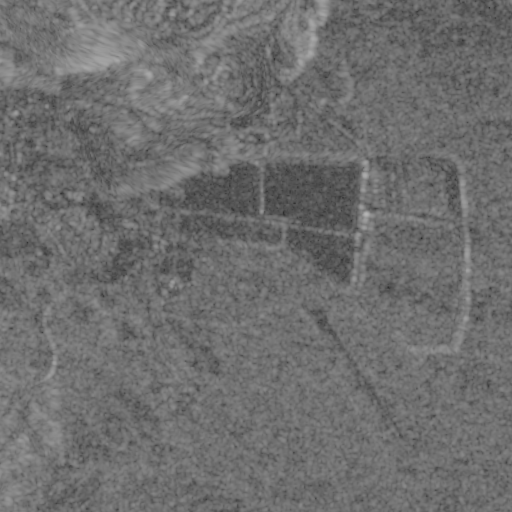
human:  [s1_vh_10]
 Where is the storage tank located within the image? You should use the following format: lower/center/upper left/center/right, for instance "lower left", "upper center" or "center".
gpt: The storage tank is located in the upper left of the image.
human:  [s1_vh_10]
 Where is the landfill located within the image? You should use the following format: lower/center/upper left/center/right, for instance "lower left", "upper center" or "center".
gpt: There is no landfill in the image.

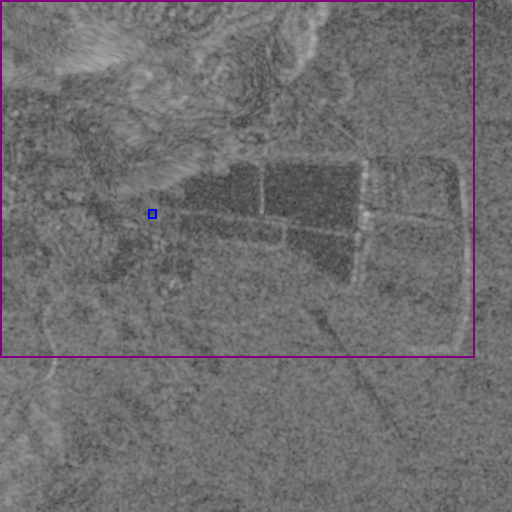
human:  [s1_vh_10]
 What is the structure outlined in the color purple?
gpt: The structure outlined in purple is a quarry.
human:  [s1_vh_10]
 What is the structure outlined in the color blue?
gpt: The structure outlined in blue is a building.
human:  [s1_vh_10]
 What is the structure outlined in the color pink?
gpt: There is no pink outline.